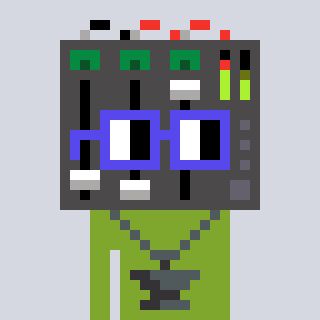
a pixel art character with square blue glasses, a mixer-shaped head and a slimegreen-colored body on a cool background